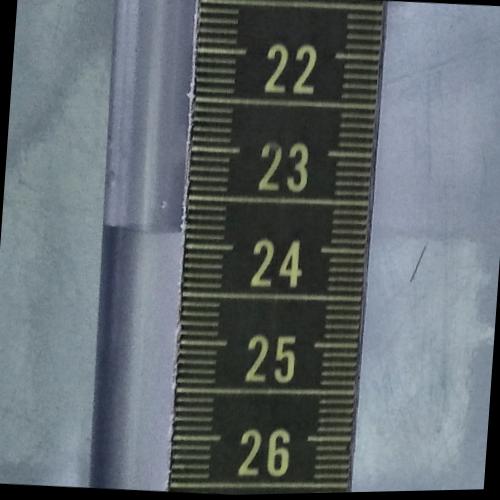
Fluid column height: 23.9 cm